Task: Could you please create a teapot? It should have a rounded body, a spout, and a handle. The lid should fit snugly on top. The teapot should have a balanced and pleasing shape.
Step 224:
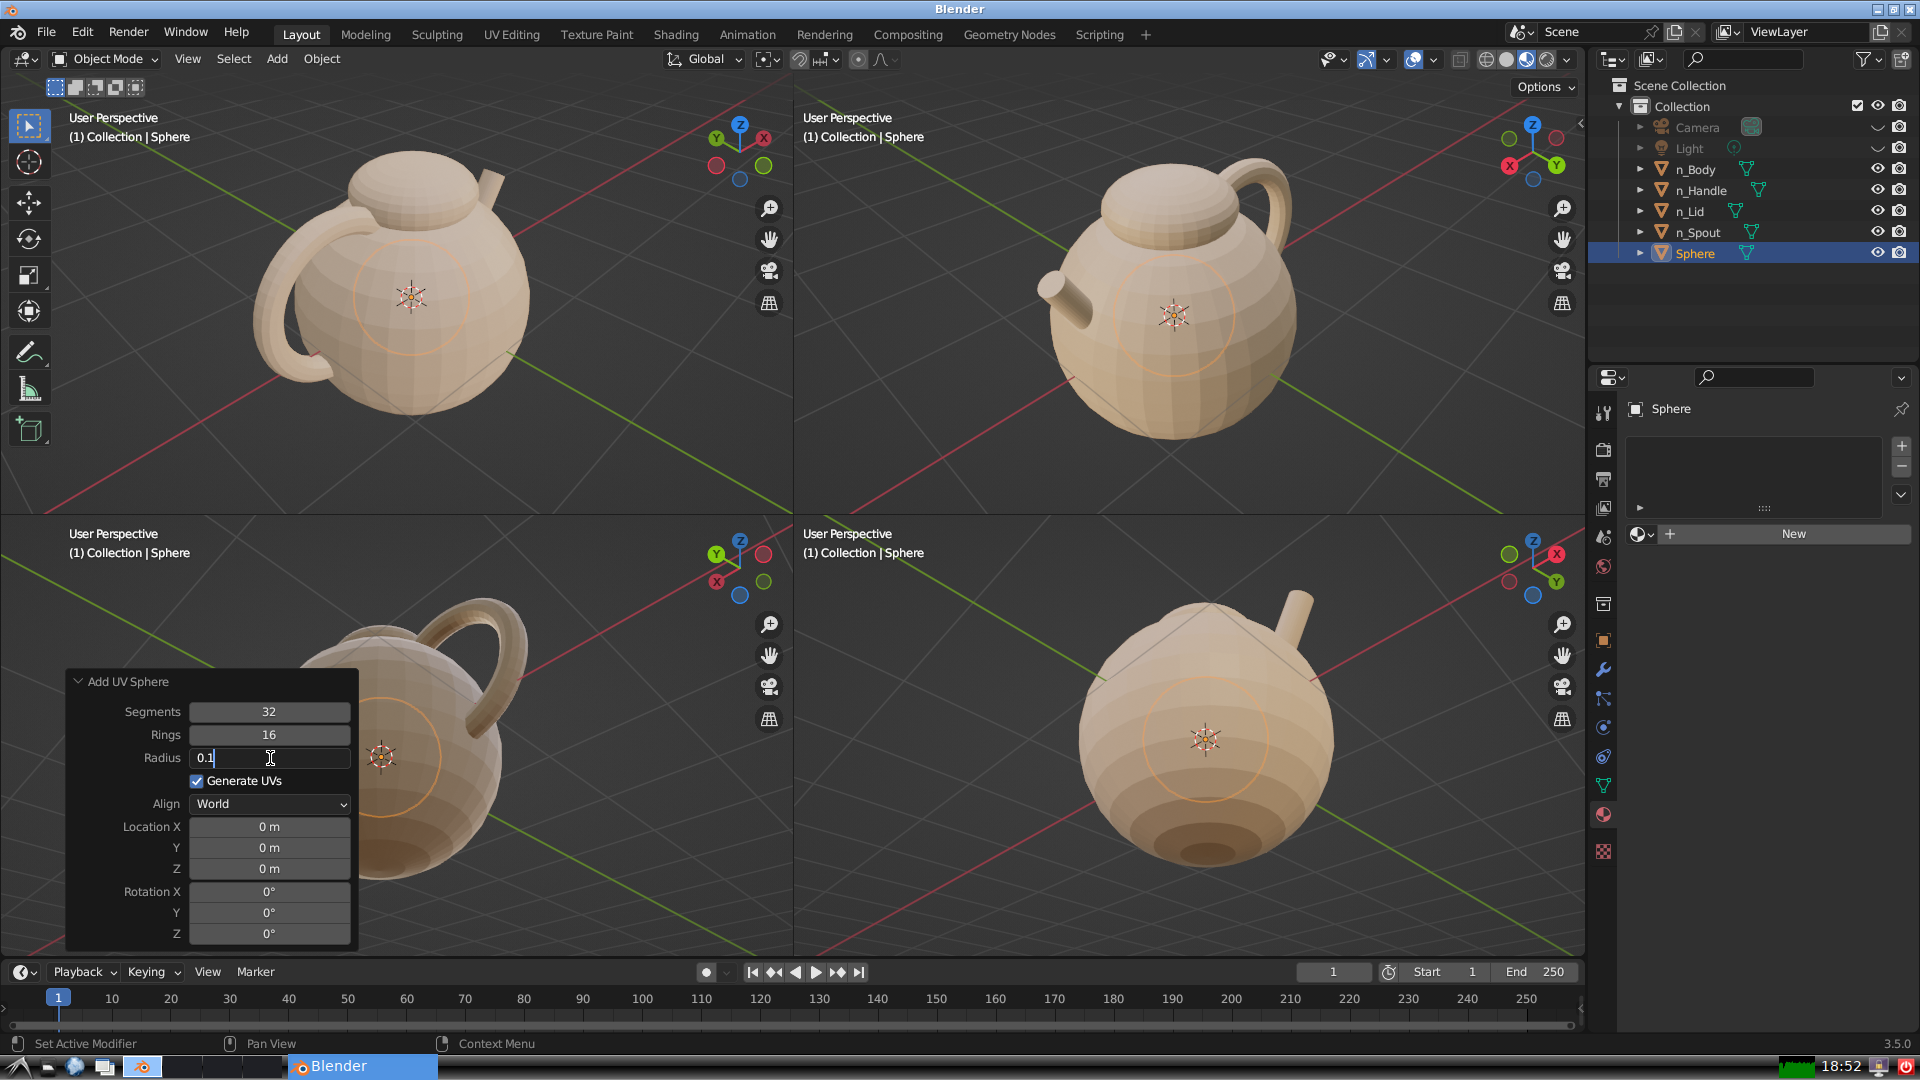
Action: {"key_press": ['Return']}